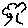
Label: tree